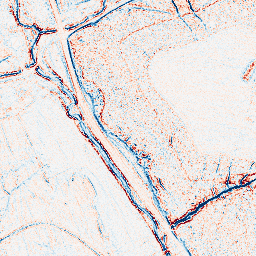
Category: edge_preserving
Decomposition family: bilateral
Decomposition parameters: d: 5
sigma_color: 25
sigma_space: 150
Upsampling method: cubic_catmull_rom
Upsampling parameters: scale: 2
Upsampling scale: 2